Question: I am trying to create smaller tabs in android -- but I can't seem to get it to work because all that happens when I create a smaller tab is that it shows the bigger tab -- but without a drawable.
This is my layout code for tabs now -- but the height isn't wrapping for some reason -- it just goes to Android's usual layout height.
'''
<TabHost xmlns:android="http://schemas.android.com/apk/res/android"
android:id="@android:id/tabhost" android:layout_width="fill_parent"
android:layout_height="fill_parent">
<LinearLayout android:orientation="vertical"
android:layout_width="fill_parent" android:layout_height="fill_parent">
<TabWidget android:id="@android:id/tabs"
android:layout_width="fill_parent" android:layout_height="wrap_content" />
<FrameLayout android:id="@android:id/tabcontent"
android:layout_width="fill_parent" android:layout_height="fill_parent">
</FrameLayout>
</LinearLayout>
</TabHost>
'''
It would be great if someone could help me create something like the Facebook application -- I think that looks really clean and I would love to implement something like it:

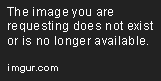
Answer: Well this was far more complicated than I thought it should be but, nevertheless, this should get you a basic implementation of the appearance that you want...
'''
TabHost host = getTabHost();
TabSpec spec = null;
TextView tab1 = null,
tab2 = null;
Intent intent = null;
Resources resources = getResources();
XmlResourceParser parser = null;
ColorStateList text = null;
StateListDrawable[] drawables = new StateListDrawable[2];
int[] selected = {STATE_SELECTED},
unselected = {STATE_UNSELECTED};
Color selectedColor = Color.argb(255, 255, 255, 255),
defaultColor = Color.argb(255, 119, 119, 119);
// Load the colour lists.
parser = resources.getXml(R.color.tab_text);
text = ColorStateList.createFromXml(getResources(), parser);
// Add an initial tab.
...Create Tab Contents Here...
spec = host.newTabSpec("tab1");
tab1 = new TextView(this);
tab1.setText(R.string.all_tab_title);
tab1.setGravity(android.view.Gravity.CENTER);
tab1.setTextSize(18.0f);
tab1.setTextColor(text);
spec.setIndicator(tab1);
spec.setContent(intent);
host.addTab(spec);
// Add a second tab.
...Create Tab Contents Here...
spec = host.newTabSpec("tab2");
tab2 = new TextView(this);
tab2.setText(R.string.category_tab_title);
tab2.setGravity(android.view.Gravity.CENTER);
tab2.setTextSize(18.0f);
tab2.setTextColor(text);
spec.setIndicator(tab2);
spec.setContent(intent);
host.addTab(spec);
// Set the background drawable for the tabs and select the first tab.
drawables[0] = new StateListDrawable();
drawables[0].addState(selected, new ColorDrawable(selectedColor));
drawables[0].addState(unselected, new ColorDrawable(defaultColor));
drawables[1] = new StateListDrawable();
drawables[1].addState(selected, new ColorDrawable(selectedColor));
drawables[1].addState(unselected, new ColorDrawable(defaultColor));
tab1.setBackgroundDrawable(drawables[0]);
tab2.setBackgroundDrawable(drawables[1]);
host.setCurrentTab(0);
'''
This won't account for tab borders or the spacing between elements though. You also need a colour state list definition like the following in the ./res/color directory...
'''
<?xml version="1.0" encoding="UTF-8"?>
<selector xmlns:android="http://schemas.android.com/apk/res/android">
<item android:state_selected="true" android:color="#ff000000" />
<item android:state_selected="false" android:color="#ffaaaaaa" />
<item android:color="#ffffffff"/>
</selector>
'''
Hope that helps.